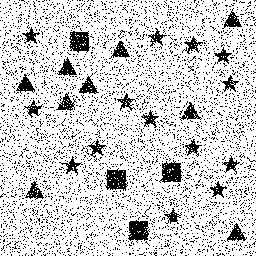
Squares: 4
Triangles: 9
Stars: 14
Total shapes: 27